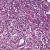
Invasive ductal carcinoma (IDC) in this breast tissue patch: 1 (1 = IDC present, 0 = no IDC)